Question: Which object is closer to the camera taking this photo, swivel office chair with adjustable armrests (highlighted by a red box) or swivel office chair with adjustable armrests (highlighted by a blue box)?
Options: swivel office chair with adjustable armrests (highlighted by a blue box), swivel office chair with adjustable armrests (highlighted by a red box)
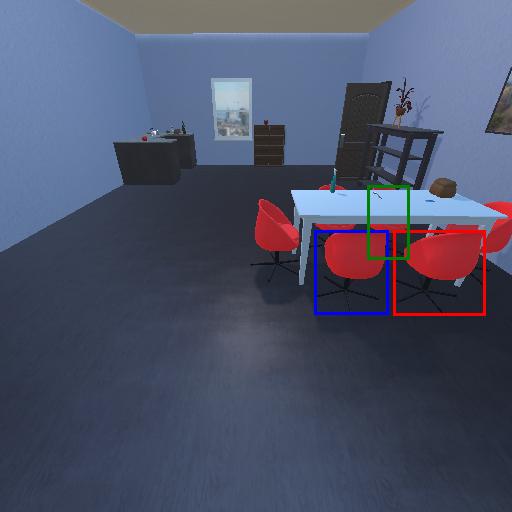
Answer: swivel office chair with adjustable armrests (highlighted by a blue box)